Field crop: maize
Growth stage: 2
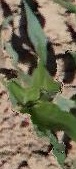
Species: maize